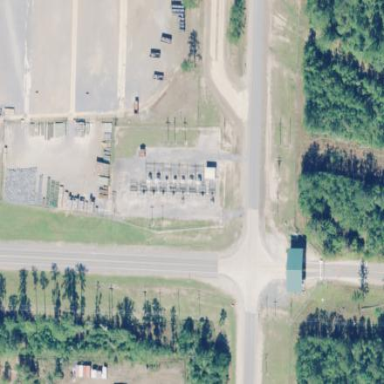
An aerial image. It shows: Industrial power substation surrounded by fence.